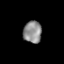
Tissue: prostate
Cell type: T cells
Senescence score: 0.3322
Nuclear area (px): 397
Mean DAPI intensity: 140.325